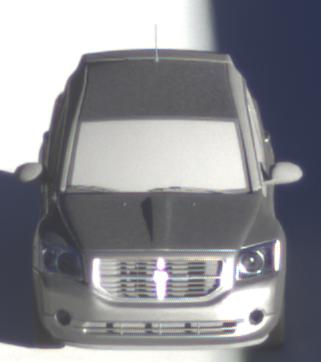
Make: Dodge
Model: Caliber 1.8
Detailed model: Caliber
Model produced from: 2006/06
Model produced until: 2009/03
Doors: 5
Color: gray
Road condition: dry road
Daytime: sunrise or sunset
Contrast: high contrast